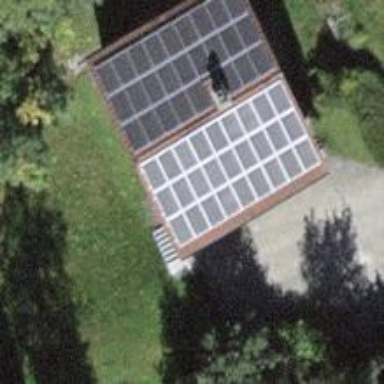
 consisting of solar photovoltaic panels."